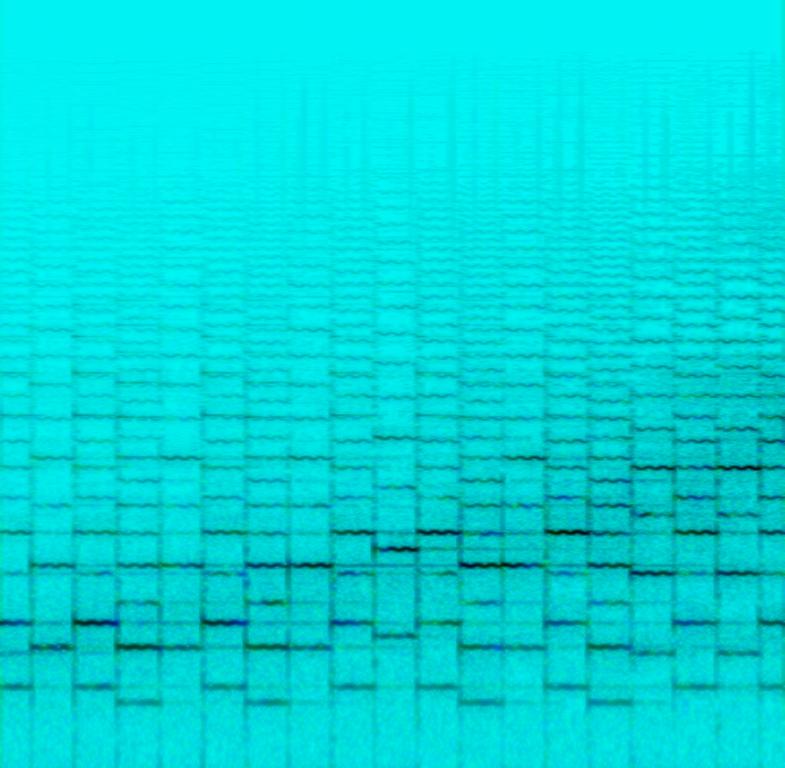
The clip just contains a high pitched synth melody. The motif keeps going higher in pitch, and then eventually a riser comes in. The combination of these two factors creates a sense of build-up to a climactic moment.